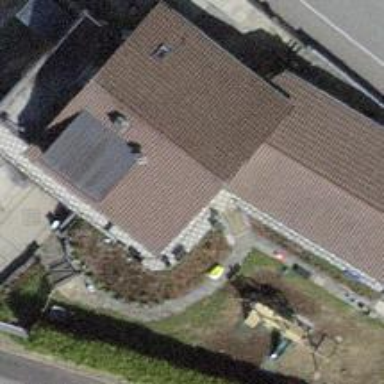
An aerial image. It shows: Building with tile roof.